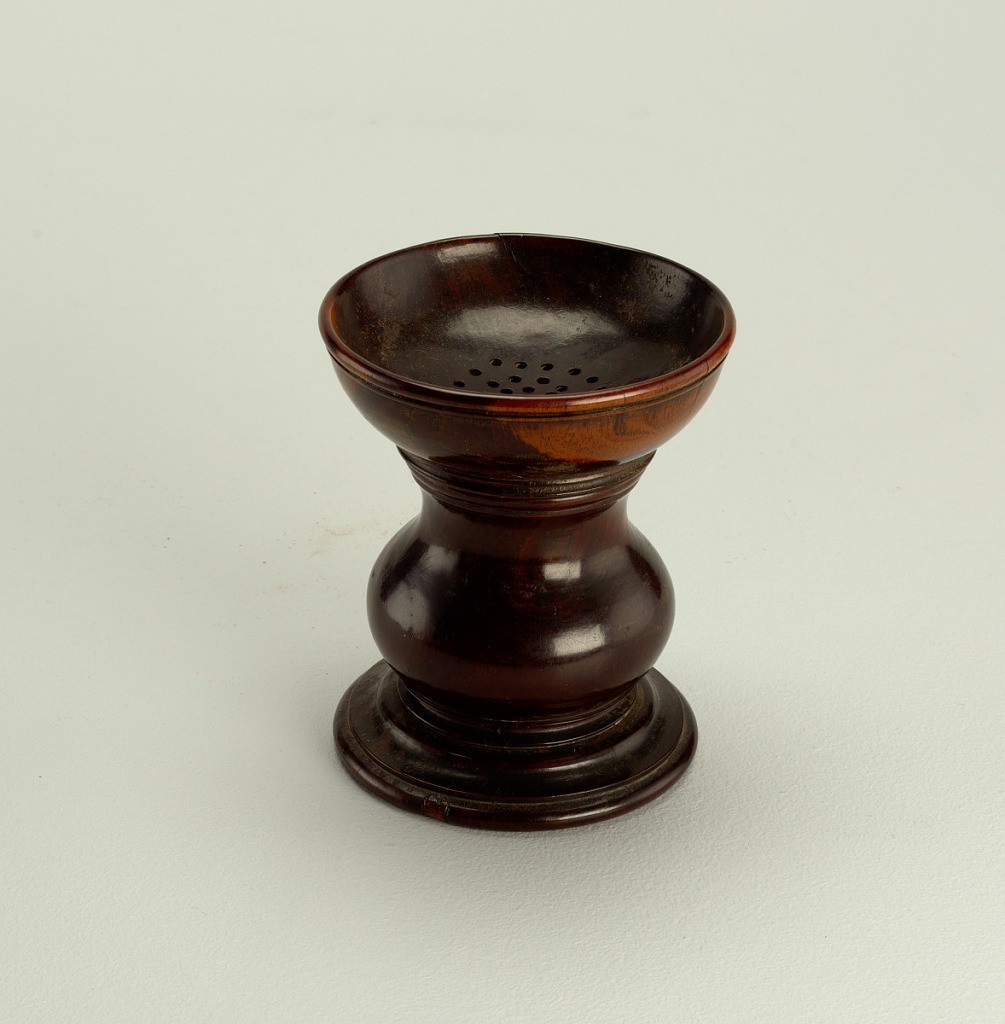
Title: Caster and cover
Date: late 18th–early 19th century
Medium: wood, turned
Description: The pounce pot is baluster shaped, with a spreading circular foot, swelling curved body, and at top a truncated globular dish with concave interior. The upper bowl is attached to the hollow base with a screw thread. the interior of the bowl is pierced with concentric circles of holes.